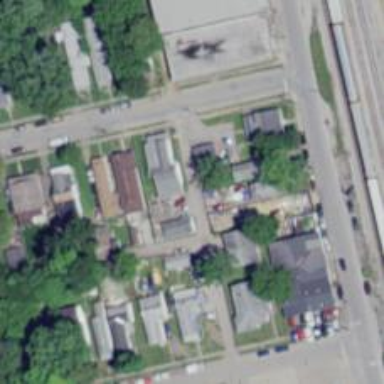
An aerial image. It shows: Alley classified as service road.